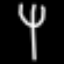
Label: fork